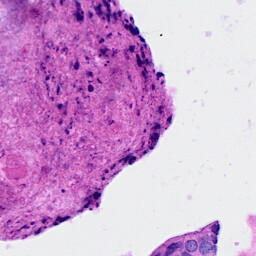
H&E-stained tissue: Ovarian